Question: I have programmed my 'DataGridView' so that when a new record is inserted, the selected index will change to that newly created record. But the arrow is still pointing at the first row. This is the LINQ code I use.
'''
int selectedRowIndex = 0;
DataGridViewRow row = dataGridViewFtpServers.Rows
.Cast<DataGridViewRow>()
.Where(r => r.Cells["Id"].Value.ToString().Equals(selectedId.ToString()))
.First();
selectedRowIndex = row.Index;
dataGridViewFtpServers.Rows[selectedRowIndex].Selected = true;
'''
How can I point the arrow to my 'selectedRowIndex' so that I don't get this:

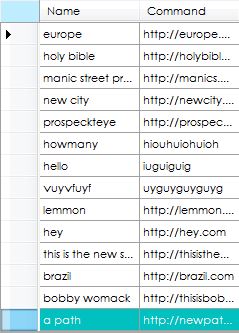
Answer: The black triangle cursor follows the <URL> property.
The current row property is read only but as noted in msdn:
> To change the current row, you must set the CurrentCell property to a
cell in the desired row.